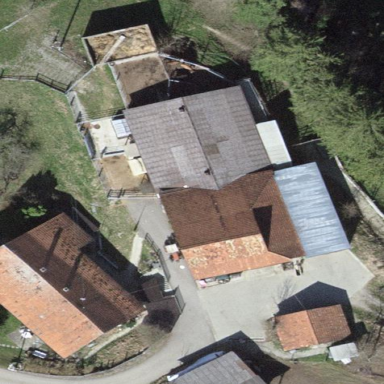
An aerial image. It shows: Farmyard area.